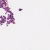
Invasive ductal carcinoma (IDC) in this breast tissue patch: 1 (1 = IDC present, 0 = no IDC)